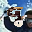
Label: 9